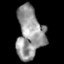
Tissue: skin
Cell type: Epithelial cells
Senescence score: 0.2835
Nuclear area (px): 1336
Mean DAPI intensity: 149.865